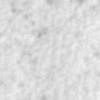
Label: no_change